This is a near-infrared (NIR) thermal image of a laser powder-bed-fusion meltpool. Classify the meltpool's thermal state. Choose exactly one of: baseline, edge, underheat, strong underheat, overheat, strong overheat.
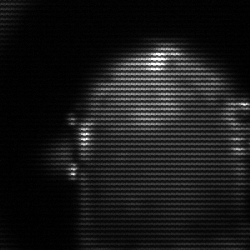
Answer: baseline